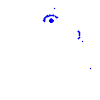
Particle: proton